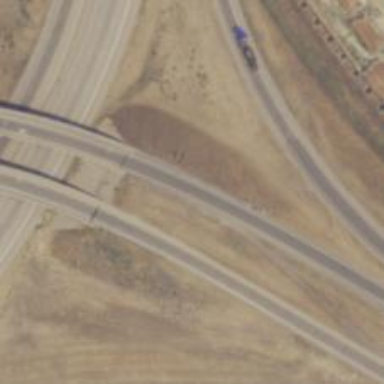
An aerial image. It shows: Asphalt highway with grade1 tracktype. It is expressway.